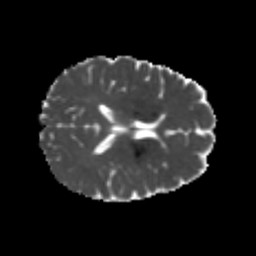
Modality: MD
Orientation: axial
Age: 21
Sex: female
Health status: healthy
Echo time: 0.074 s